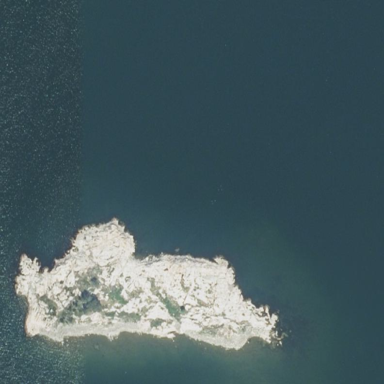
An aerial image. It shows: Islet along the natural coastline.